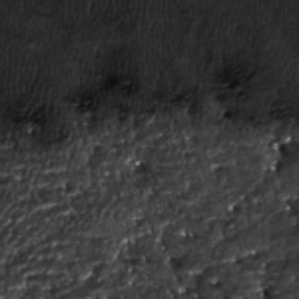
Label: frost